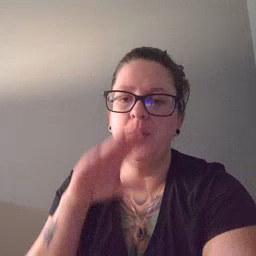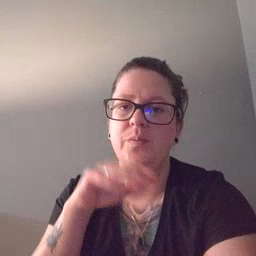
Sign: goose